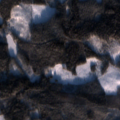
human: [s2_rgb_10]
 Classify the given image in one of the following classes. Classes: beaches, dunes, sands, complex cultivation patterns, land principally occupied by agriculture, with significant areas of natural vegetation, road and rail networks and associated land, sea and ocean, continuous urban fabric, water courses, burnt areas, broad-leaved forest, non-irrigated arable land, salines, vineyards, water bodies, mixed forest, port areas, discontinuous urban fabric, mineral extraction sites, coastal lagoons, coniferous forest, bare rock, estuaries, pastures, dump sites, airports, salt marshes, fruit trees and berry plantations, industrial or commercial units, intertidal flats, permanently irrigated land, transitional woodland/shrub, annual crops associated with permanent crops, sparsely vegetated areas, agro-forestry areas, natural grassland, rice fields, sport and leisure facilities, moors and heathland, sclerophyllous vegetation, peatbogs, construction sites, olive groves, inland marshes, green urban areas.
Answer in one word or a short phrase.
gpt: coniferous forest, mixed forest, transitional woodland/shrub